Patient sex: M
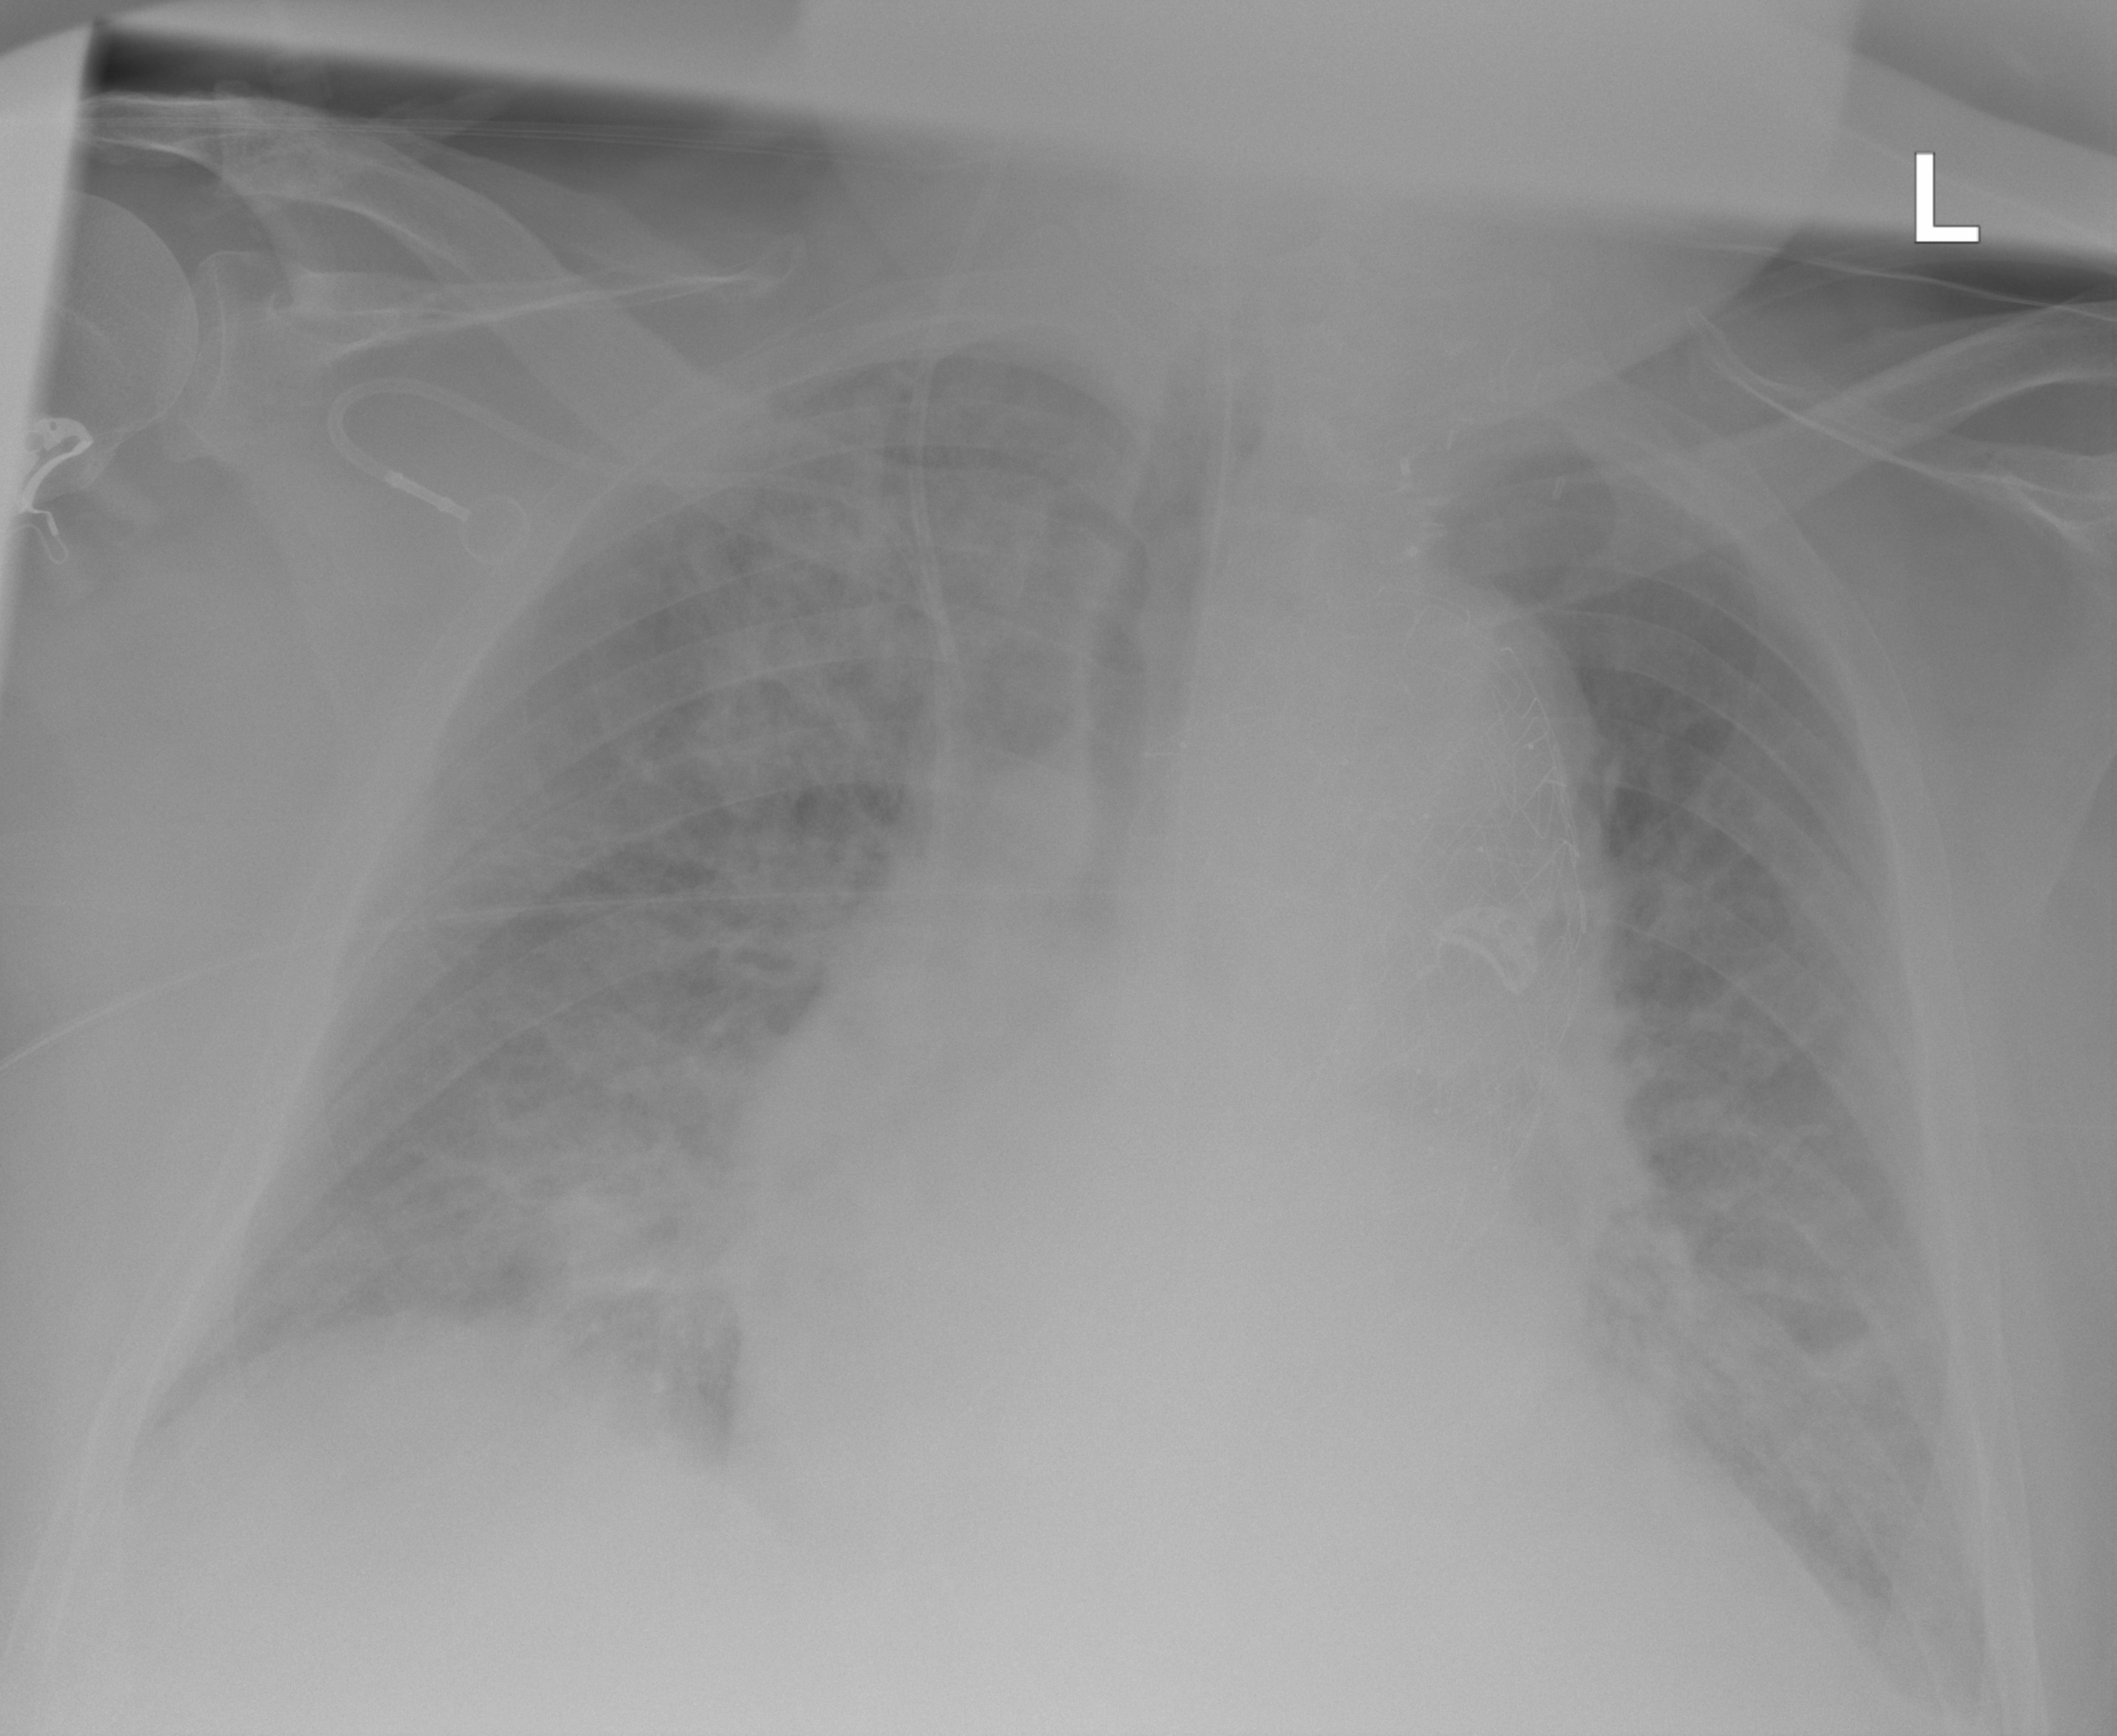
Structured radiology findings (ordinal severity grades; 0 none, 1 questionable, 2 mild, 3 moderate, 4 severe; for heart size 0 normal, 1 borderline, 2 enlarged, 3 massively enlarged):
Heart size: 2
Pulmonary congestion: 2
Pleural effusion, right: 2
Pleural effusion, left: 2
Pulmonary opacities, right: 3
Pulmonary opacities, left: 2
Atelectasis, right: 2
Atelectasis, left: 2